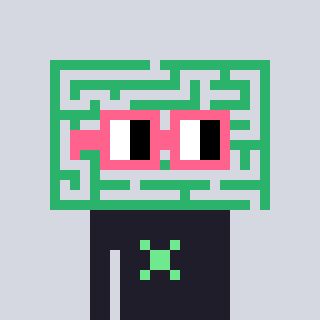
a pixel art character with square pink glasses, a maze-shaped head and a grayscale-colored body on a cool background